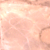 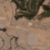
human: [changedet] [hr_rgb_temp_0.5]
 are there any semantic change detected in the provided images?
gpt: A green area was built.